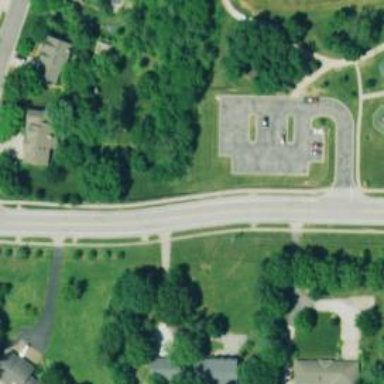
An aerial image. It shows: Solid road edge marking.